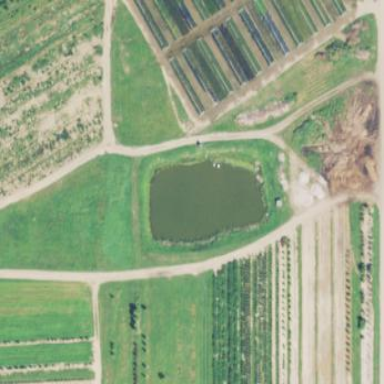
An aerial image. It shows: Pond surrounded by natural water.